Question: How many ricochets will a ball launched from (1.0, 1.0) at 40° need to hit the target at (9.0, 9.0)? The ball reflects perfectly off the arena walls and mirror-obstacles.
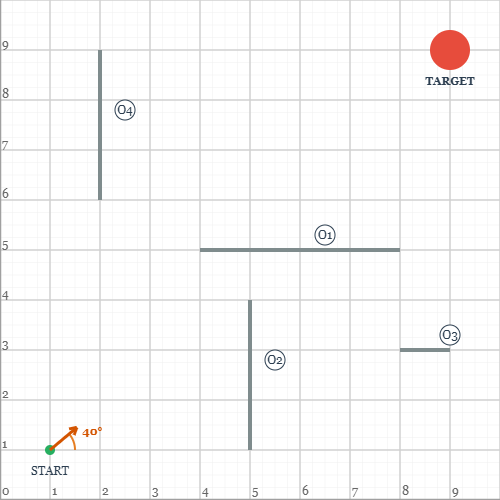
Answer: 7